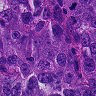
Metastatic tissue present: yes